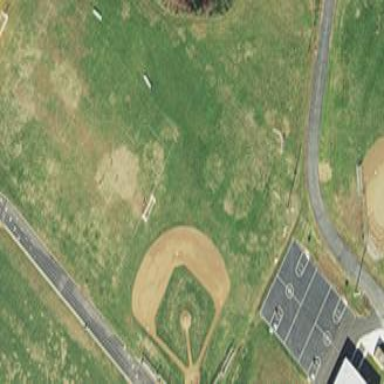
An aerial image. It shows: Baseball pitch for leisure land activities.